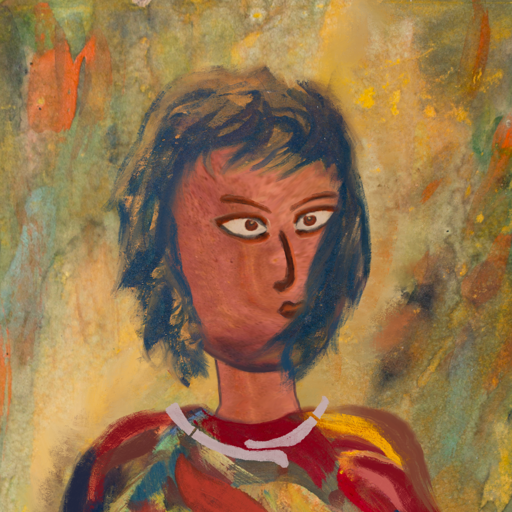
Background: Comrade, Head And Neck Side: Mother_And_Son_Mother, Face Side: Roy_Bahadur, Bust: Mother_And_Son_Son, Hair Side: In_The_Sun, Head Accessory: Blank, Second Necklace: Blank, Necklace: Hypocrite_2, Baby: Blank